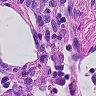
Metastatic tissue present: no